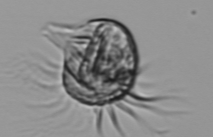
Label: Leegaardiella_ovalis